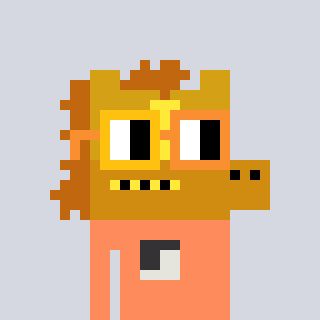
a pixel art character with square yellow and orange glasses, a yellow horse-shaped head and a peachy-colored body on a cool background